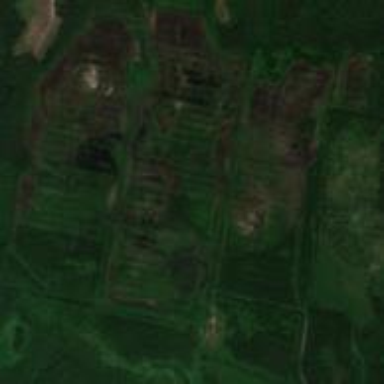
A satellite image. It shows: Peat cutting area.